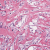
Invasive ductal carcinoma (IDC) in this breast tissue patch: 1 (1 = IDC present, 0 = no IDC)